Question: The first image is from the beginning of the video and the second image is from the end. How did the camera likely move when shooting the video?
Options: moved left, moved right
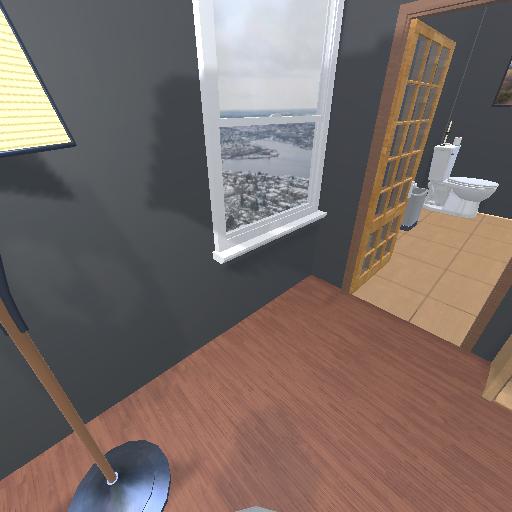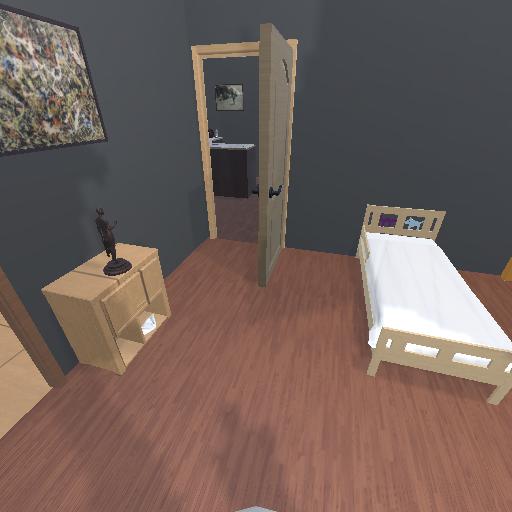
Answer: moved left